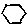
Label: hexagon